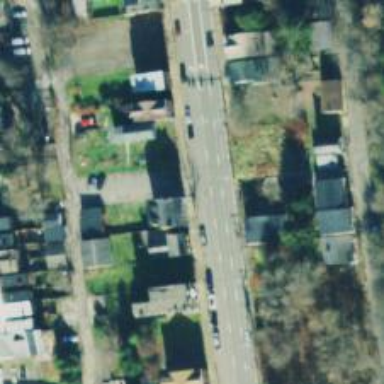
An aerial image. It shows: Alley classified as service road.